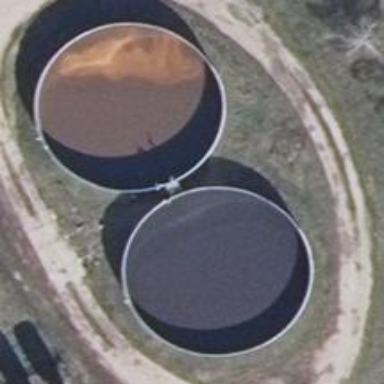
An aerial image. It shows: Storage tank with man-made structure.